Platform: macOS
Application: Chrome
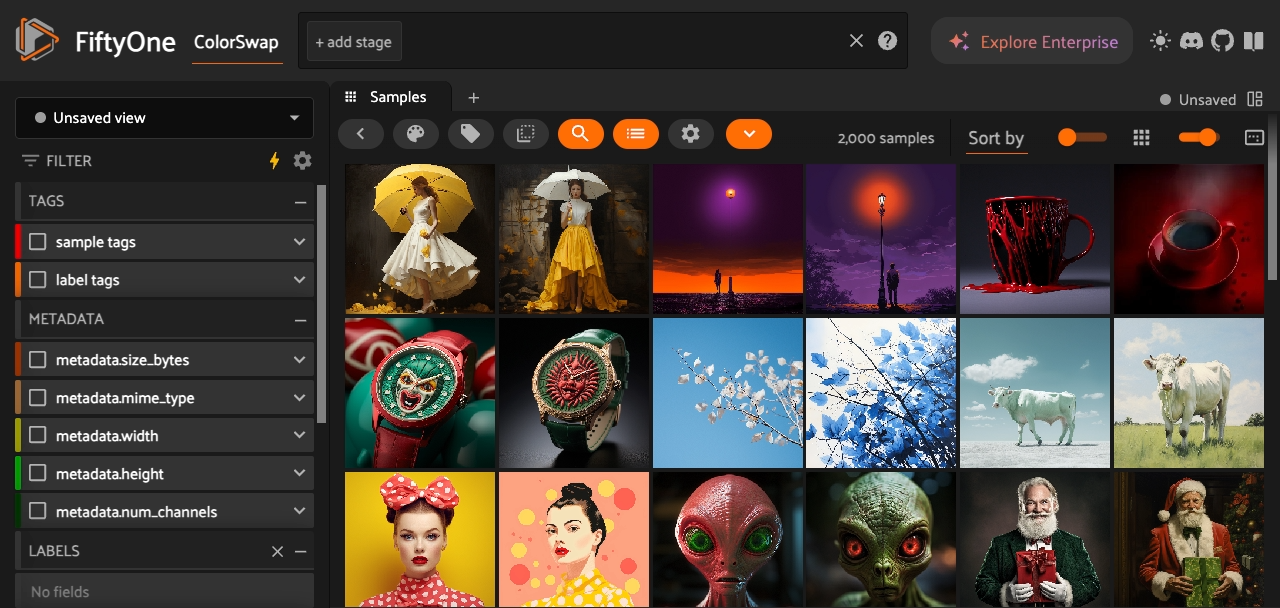
task_description: Hide the sidebar
action_type: click
element_info: Icon
steps_since_start: 1